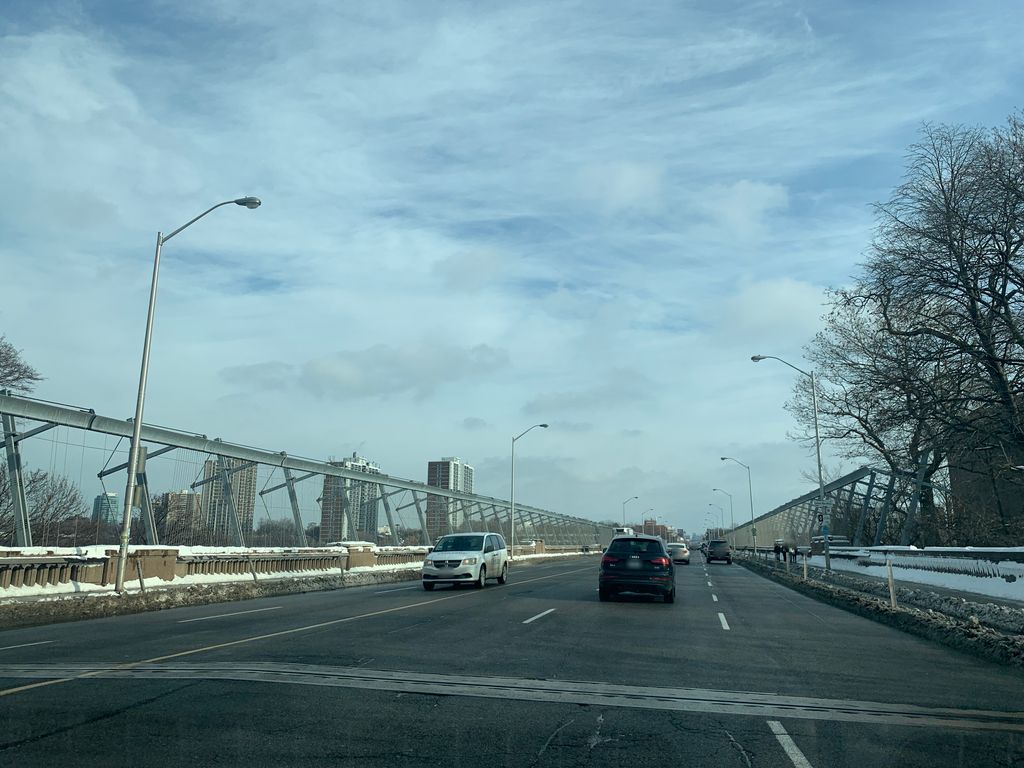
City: toronto